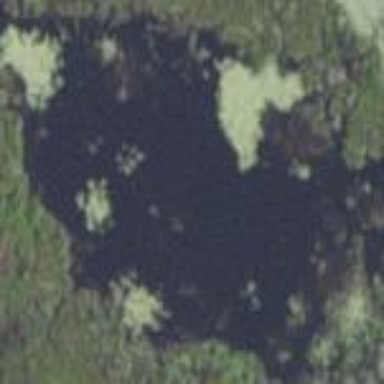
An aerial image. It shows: Pond with natural water.